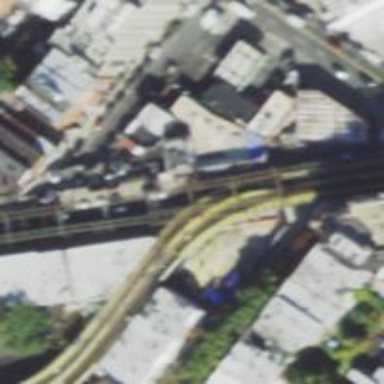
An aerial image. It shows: Bridge with top electrified rail.